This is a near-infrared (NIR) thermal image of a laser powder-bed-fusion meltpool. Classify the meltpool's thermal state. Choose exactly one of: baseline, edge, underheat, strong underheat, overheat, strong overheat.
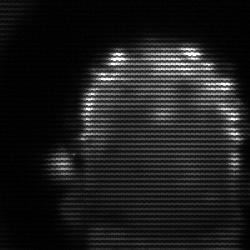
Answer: baseline